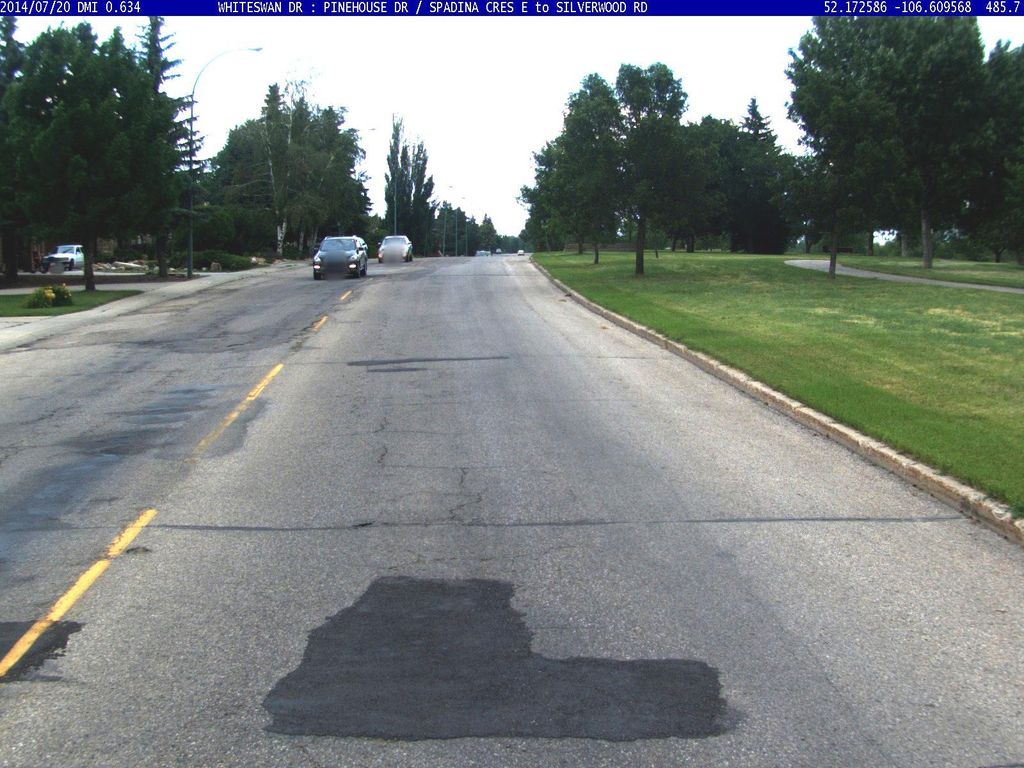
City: saskatoon